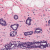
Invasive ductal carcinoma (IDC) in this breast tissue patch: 0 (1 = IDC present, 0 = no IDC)